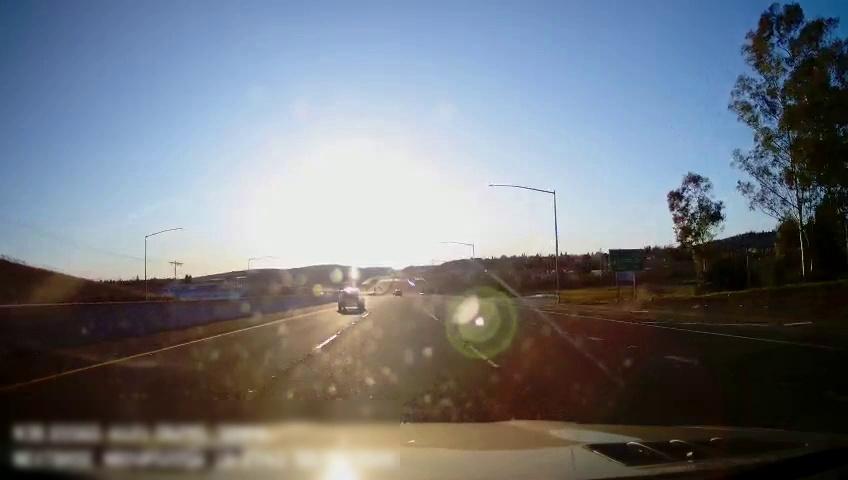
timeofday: Day
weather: Sunny
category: Drivable Space
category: Drivable Space
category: Vehicles | Car
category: Lanes | Alternate Lane
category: Lanes | Alternate Lane
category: Lanes | Current Lane
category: Lanes | Current Lane
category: Lanes | Alternate Lane
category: Traffic | Signs
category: Traffic | Signs
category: Traffic | Signs